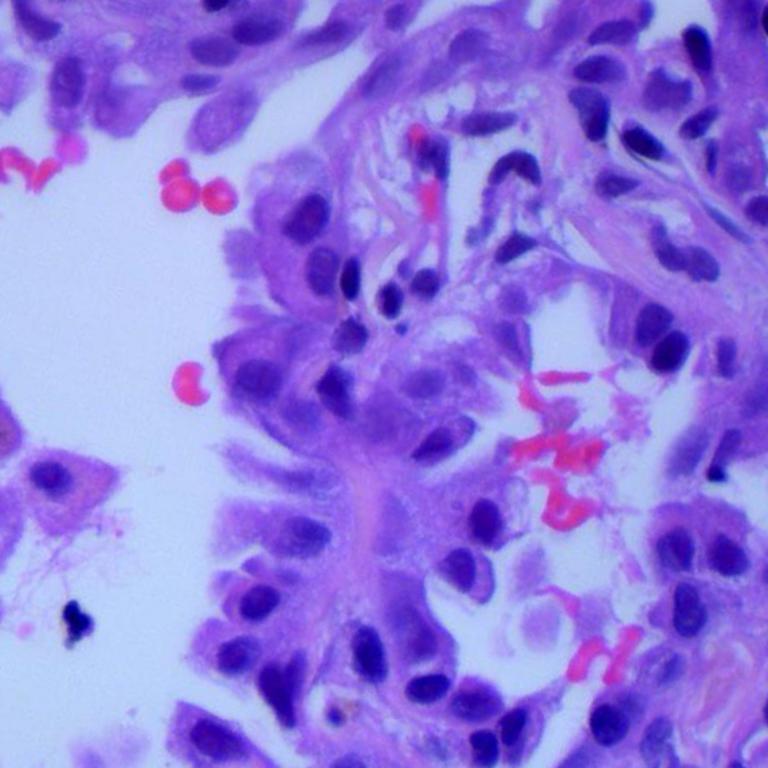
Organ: lung
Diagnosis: adenocarcinomas